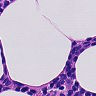
Metastatic tissue present: no